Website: lowes
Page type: customer-info-address
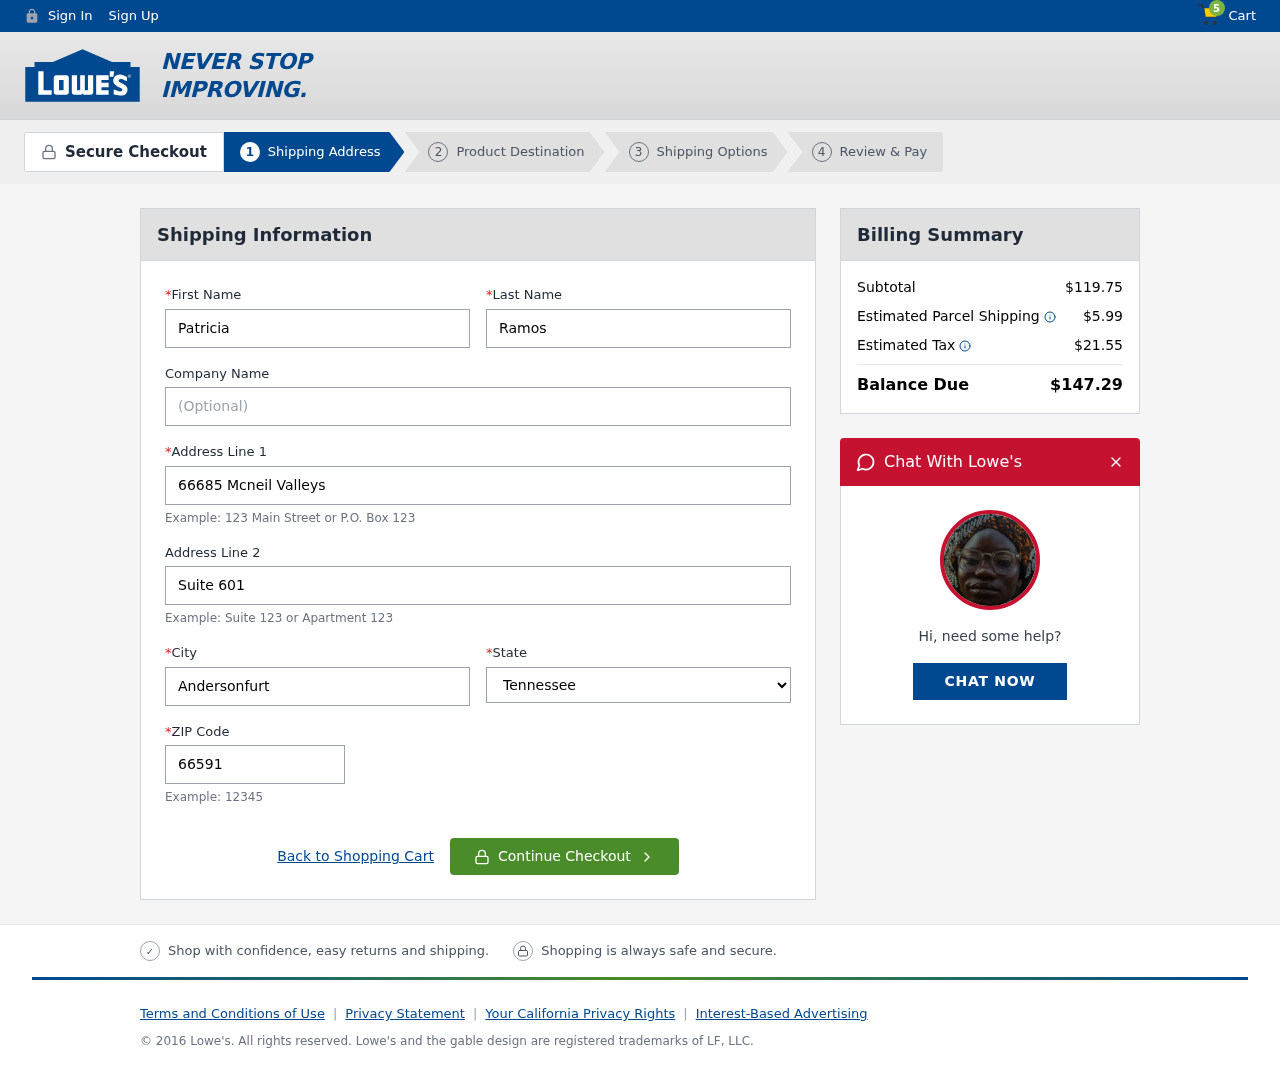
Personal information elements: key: PII_CITY
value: Andersonfurt
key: PII_FIRSTNAME
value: Patricia
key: PII_LASTNAME
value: Ramos
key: PII_POSTCODE
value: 66591
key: PII_STATE
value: Tennessee
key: PII_STREET
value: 66685 Mcneil Valleys
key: PII_STREET2
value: Suite 601
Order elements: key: ORDER_NUM_ITEMS
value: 5
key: ORDER_SUBTOTAL
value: $119.75
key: ORDER_SHIPPING_COST
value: $5.99
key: ORDER_TAX
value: $21.55
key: ORDER_TOTAL
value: $147.29